Brain MRI, t2w sequence, axial 2D slice.
Patient: age 28, sex M, weight 95 kg, height 1.95 m
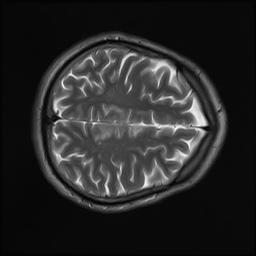